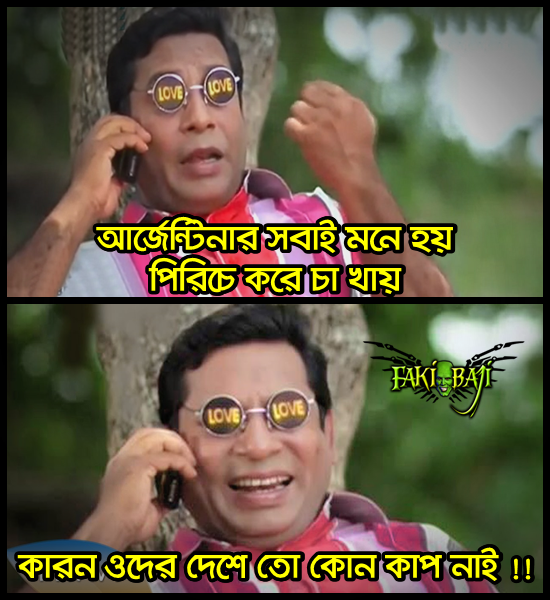
Caption: আর্জেন্টিনার সবার মনে হয় পিরিচে চা খায় কারণ ওদের দেশে তো কোন কাপ নাই!!
Label: non-hate